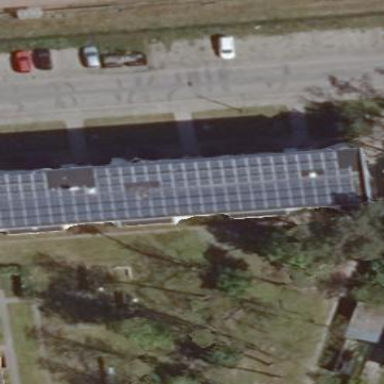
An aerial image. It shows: Set of apartment buildings with small solar photovoltaic panel power generator providing electricity through solar energy.